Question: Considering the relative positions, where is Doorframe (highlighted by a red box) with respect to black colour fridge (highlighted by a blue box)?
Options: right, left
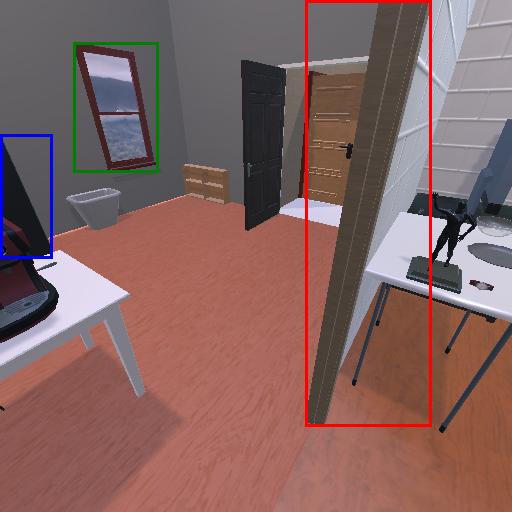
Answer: right